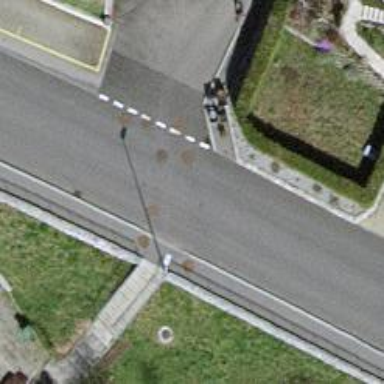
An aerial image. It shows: Unclassified road with asphalt surface.